Question: In my iOS app i've to design screen like attached image.
when i click on '-' or '+' button in Explanation section it show/hide Explanation section.
by default all explanation sections will be hidden(as shown in bottom of image), if i click '+' button it will expand the view and button become '-' and vice versa.
I didn't find ant useful on google(may be i'm searching by wring keywords!)
Any suggestion or sample code will be appreciated.
Thanks.
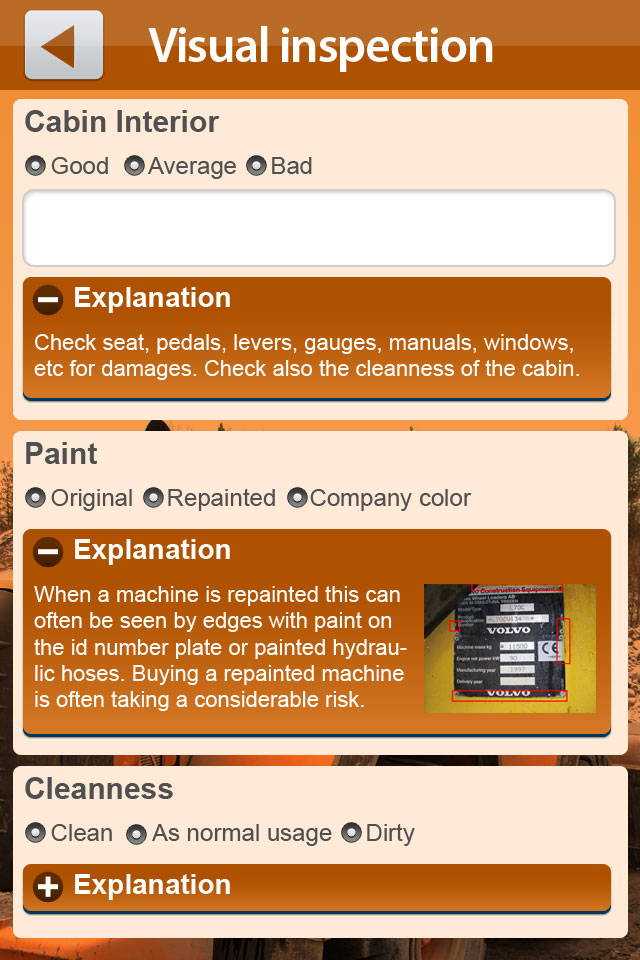
Answer: One solution could be a 'UITableView' with custom 'UITableViewCells' (that change height, etc.), others would be <URL>.
I would personally go with option 1 and use some UIGestureRecognizer
edit: just like <URL> commented on your question now !